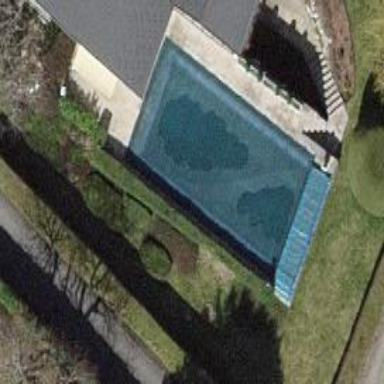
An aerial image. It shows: Outdoor swimming pool in leisure land area.